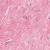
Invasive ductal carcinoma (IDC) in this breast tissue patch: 0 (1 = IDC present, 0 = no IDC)